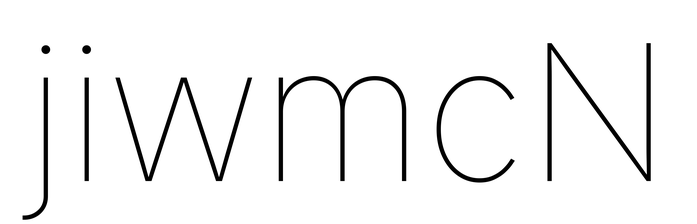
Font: Inter_Thin